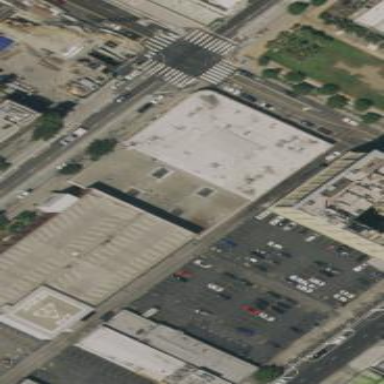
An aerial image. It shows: Retail building.